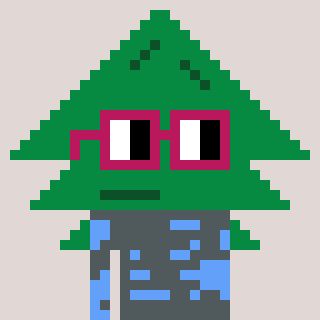
a pixel art character with square dark red glasses, a fir-shaped head and a blue-colored body on a warm background